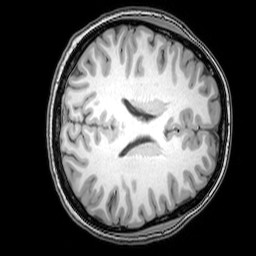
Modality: T1w
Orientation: axial
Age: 22
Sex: female
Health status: healthy
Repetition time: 0.081 s
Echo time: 0.037 s